Question: I have this horizontal layout of a 'QWidget' subclass using 'QHBoxLayout':

I would like the top widget to hide/show in sliding animation. I have read <URL>, and I know that I have to use 'QPropertyAnimation'. Frankly, not a good Google result come up.
Any suggestion for code example or maybe link to an article?
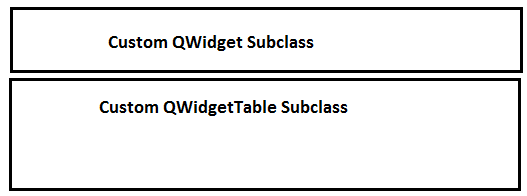
Answer: You can change the 'maximumHeight' property of the top widget in an animation.
For hiding the top widget :
'''
QPropertyAnimation *animation = new QPropertyAnimation(ui->topWidget, "maximumHeight");
animation->setDuration(1000);
animation->setStartValue(500);
animation->setEndValue(0);
animation->start();
'''
for showing the top widget :
'''
QPropertyAnimation *animation = new QPropertyAnimation(ui->topWidget, "maximumHeight");
animation->setDuration(1000);
animation->setStartValue(0);
animation->setEndValue(500);
animation->start();
'''